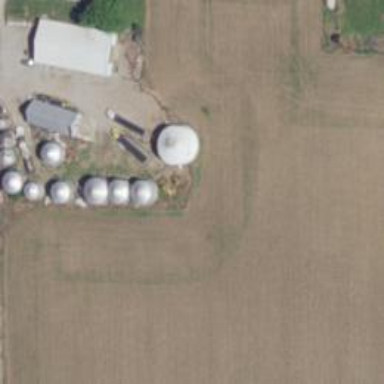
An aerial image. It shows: Silo.